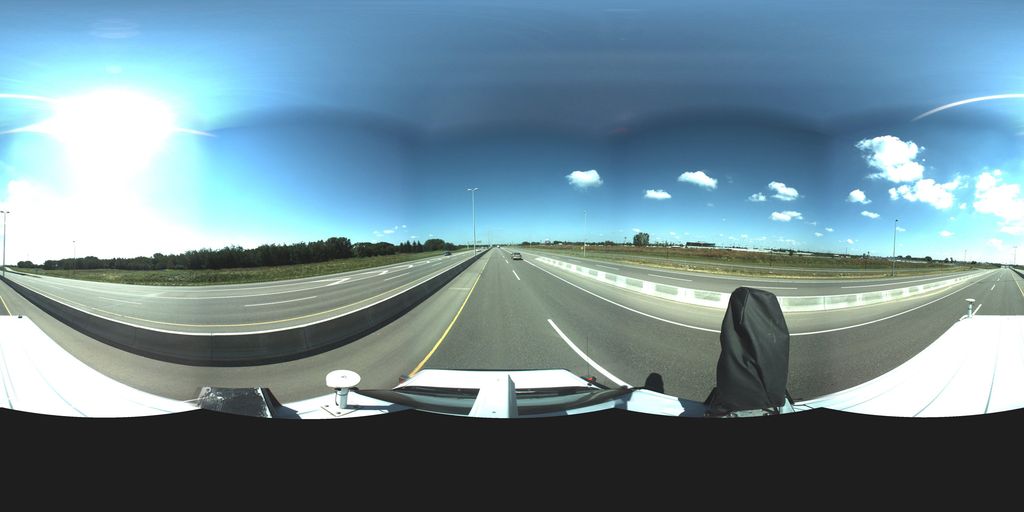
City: saskatoon